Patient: sex M, age 50
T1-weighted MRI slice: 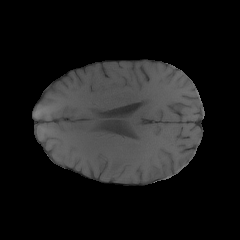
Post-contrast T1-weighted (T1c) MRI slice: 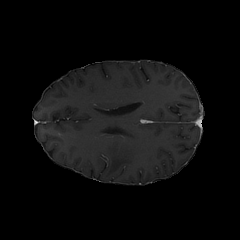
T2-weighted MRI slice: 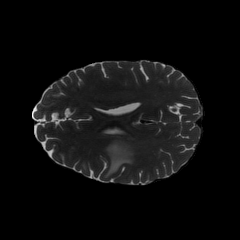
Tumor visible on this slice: yes
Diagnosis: Glioblastoma, IDH-wildtype
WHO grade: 4